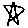
Label: star